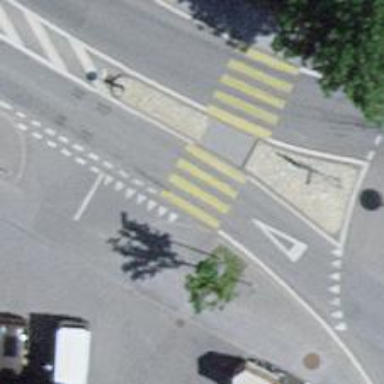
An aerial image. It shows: Uncontrolled zebra crossing with pedestrian island.